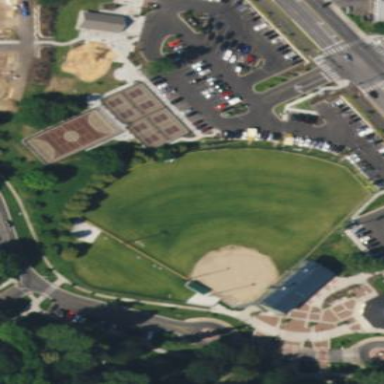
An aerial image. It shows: Baseball pitch for leisure and sports activities.